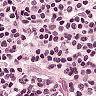
Metastatic tissue present: no